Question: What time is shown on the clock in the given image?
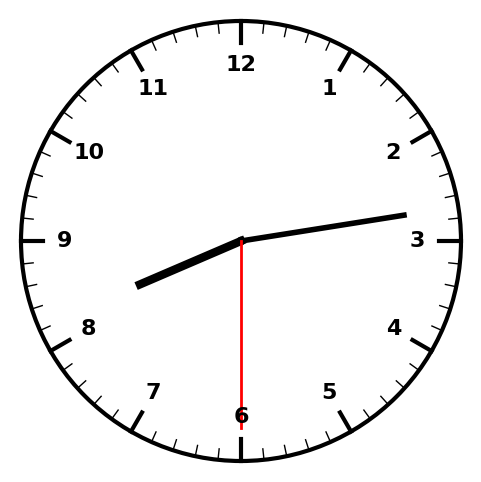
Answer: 08:13:30